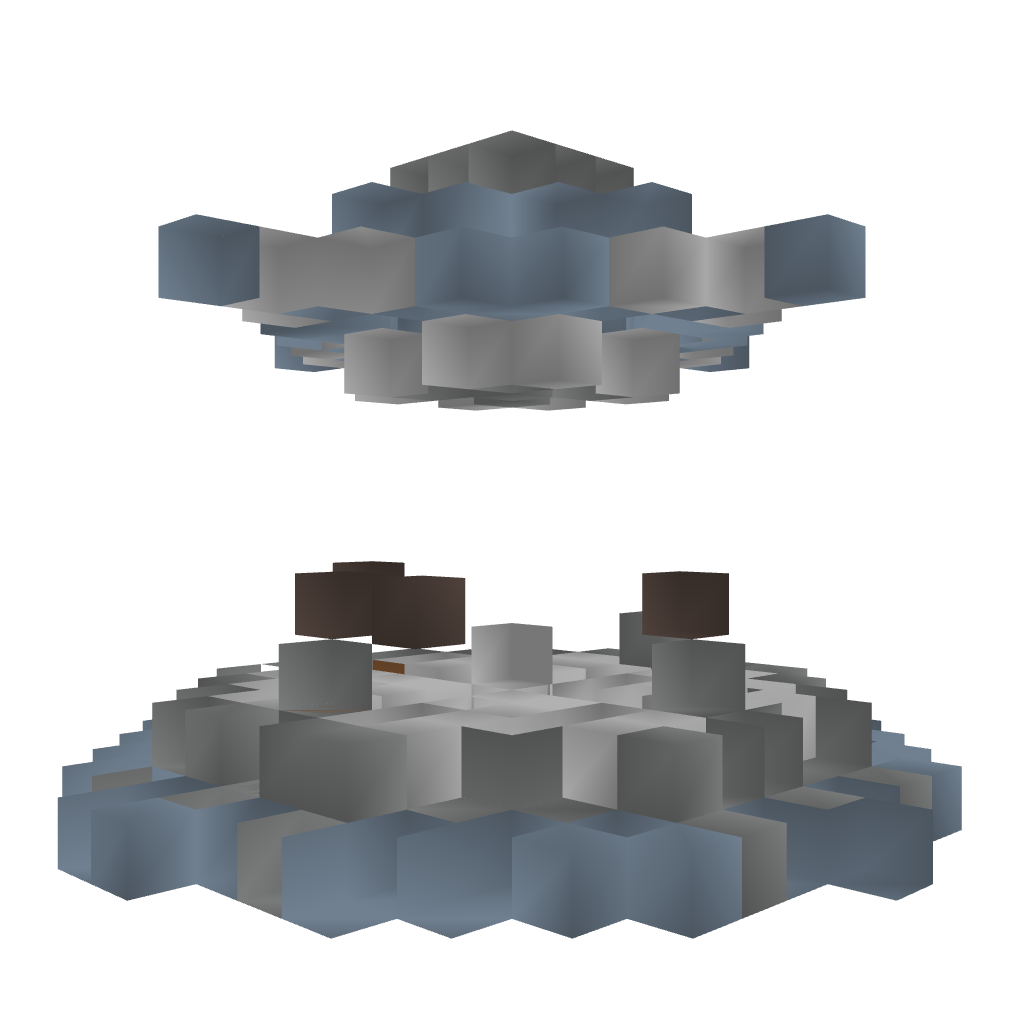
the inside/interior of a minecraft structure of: Dyncraft Parkour Rank-Up Portal